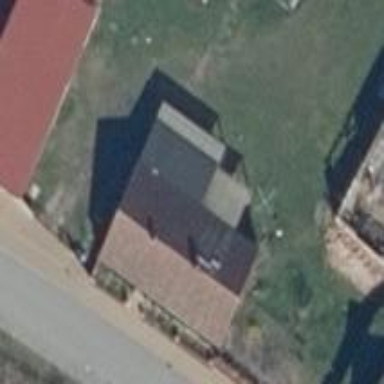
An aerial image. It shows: Simple and straightforward house.